Field crop: tomato
Growth stage: 1
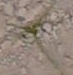
Species: cyperus